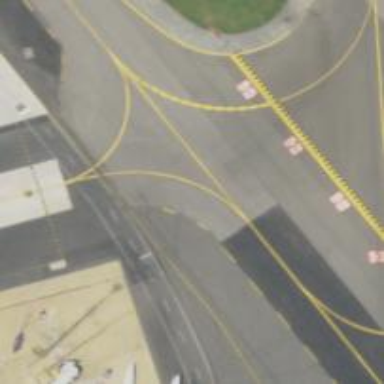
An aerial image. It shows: Image of taxiway at airport.